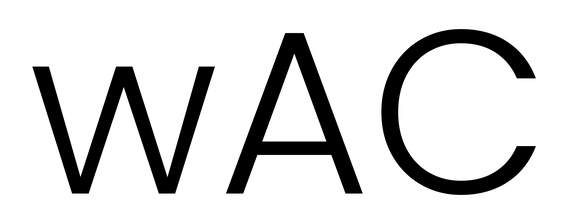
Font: Poppins-Light